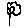
Label: flower